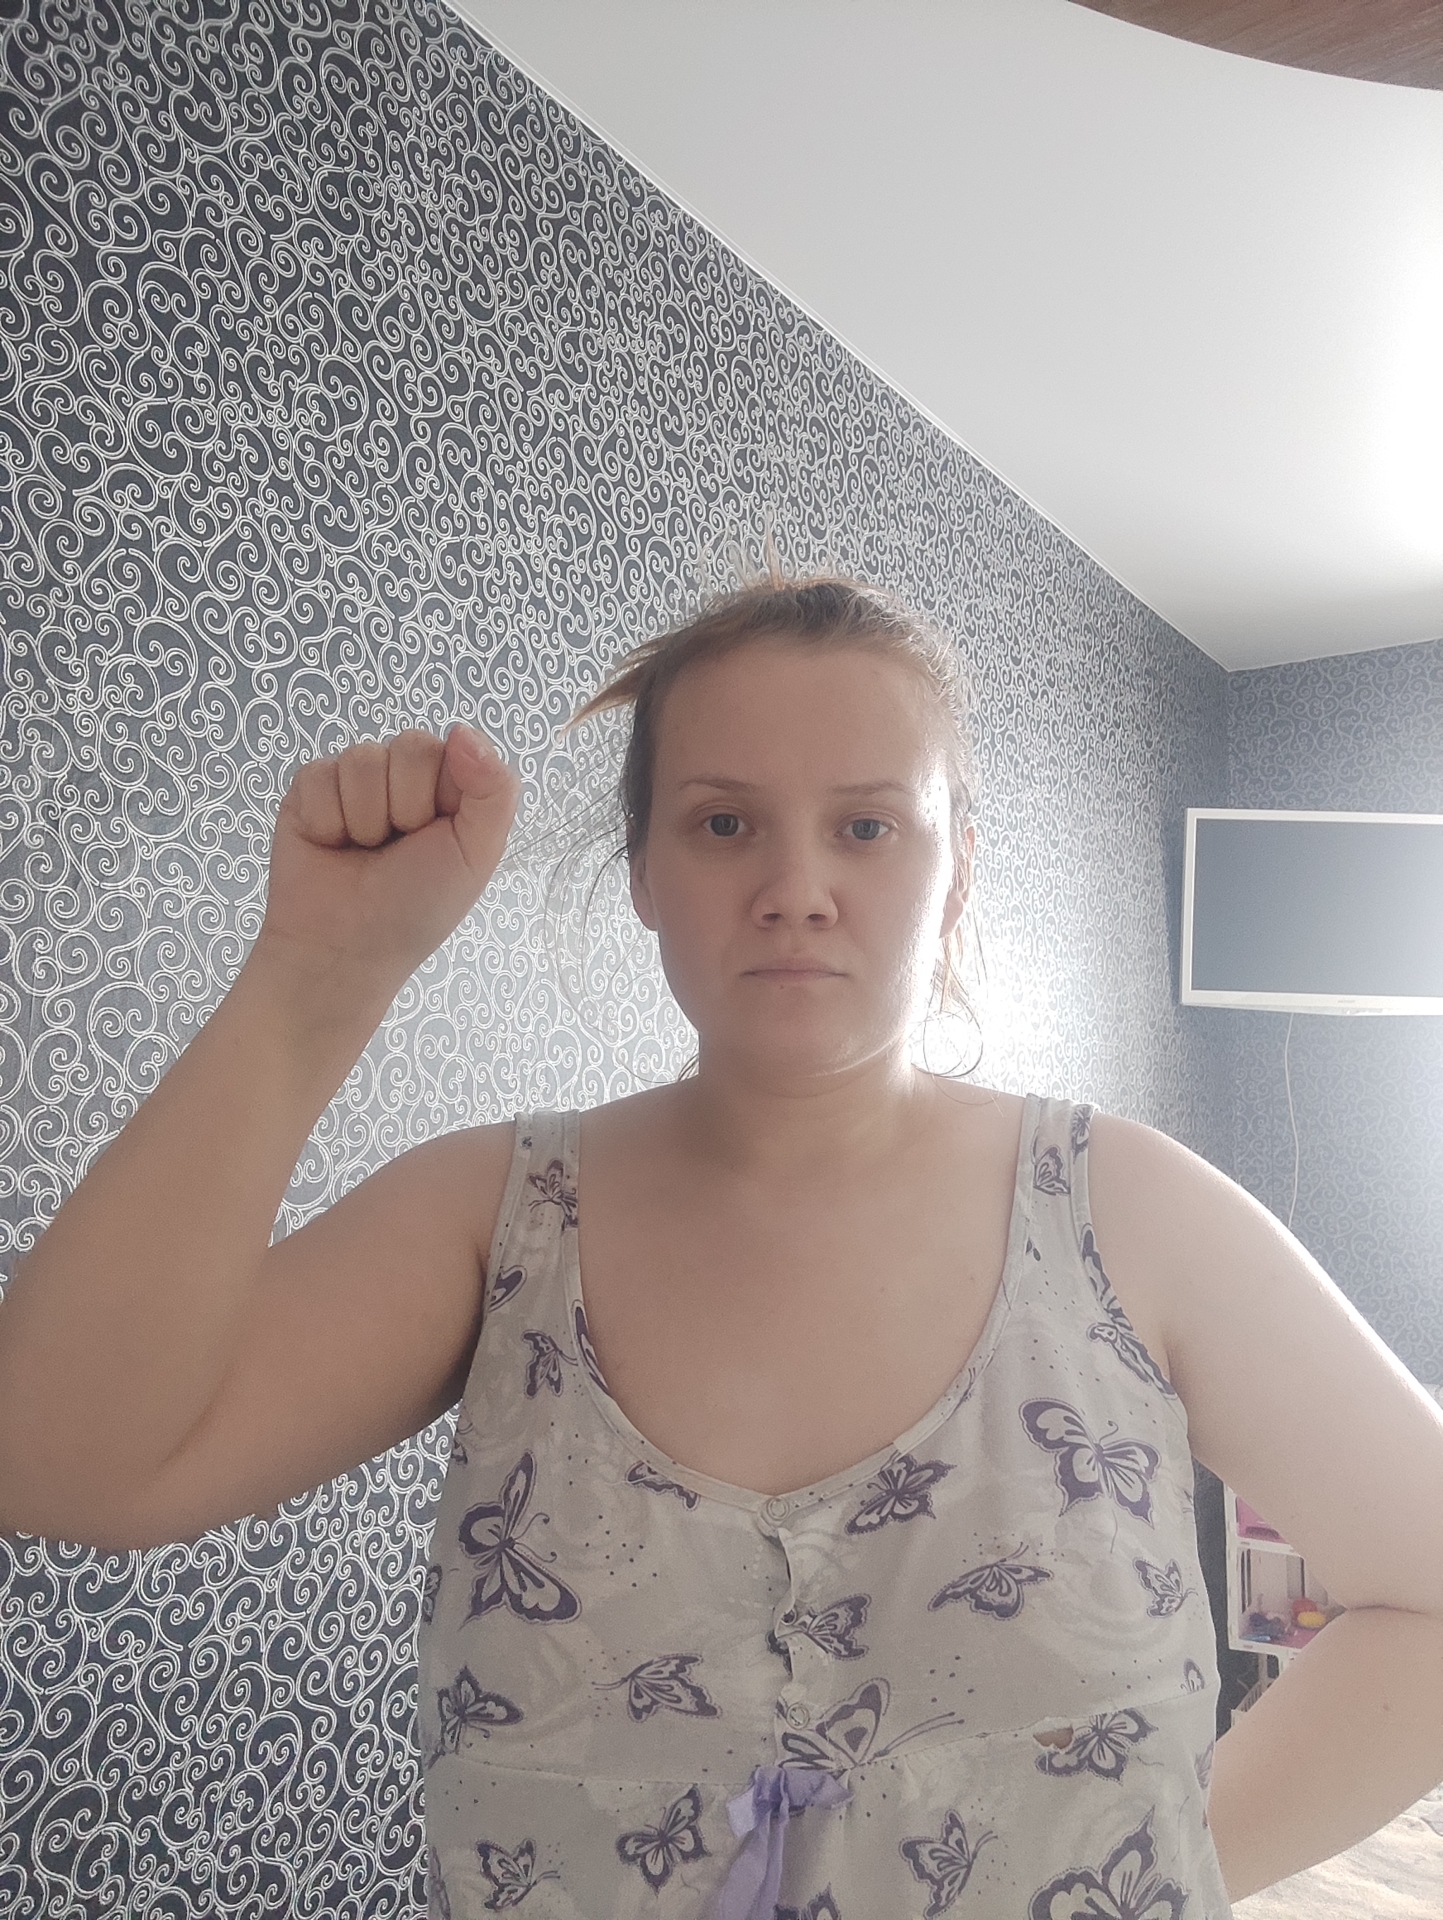
Label: clear